Question: Instead of the traditional navigation, I am trying to emulate the terminal navigation, or how you navigate with vim.
Example:
'''
..
index
otherfile
'''
This is my code:
'''
$dir = realpath(dirname(__FILE__));
if(is_dir($dir)){
if($open = opendir($dir)){
while(($file = readdir($open)) !==false){
if(is_dir($file)){
if($file == '.'){ }
else{
echo "<a href=".$file.">".$file."</a><br/>";
}
}
else{
$name = explode('.php',$file);
echo "<a href=".$file.">".$name[0]."</a><br/>";
}
}
}
}
else{
echo $dir." Was not found";
}
}
'''
1. How can I remove the file or folder I am in from the list? For example, if I am on the page index.php, it is still appearing on the list.
2. I want to sort files by given them a number example '1file.php' '2anotherfile.php'.. How could I sort them by the number, then remove the number and '.php', and finally print it out?
If you feel like refactoring something please do so...

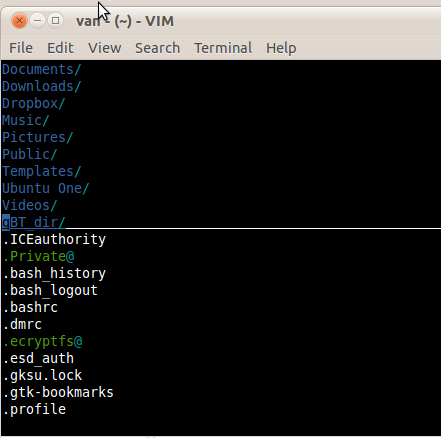
Answer: 1. "How can I remove the file or folder I am in from the list? For example, if I am on the page index.php, it is still appearing on the list."
Just check if the current item is the current file, if it is then skip it:
'''
else {
if ($name == basename(dirname(__FILE__))) continue; // if this is the current file, go to the next iteration of the loop
$name = explode('.php',$file);
echo "<a href=".$file.">".$name[0]."</a><br/>";
}
'''
Note that this assumes you are in the same directory as the file (which it can do because '$dir' is always the directory the script is in), if not you can just add a directory check as well.
1. "How can add a number to the start of the file or folder, example 1index.php, then on the code, organize all the files and folder by number, and print them without the number and '.php'?"
Well I'm not too sure what you mean by this, but if you mean sort alphabetically, then it is already alphabetically sorted when you get the list.